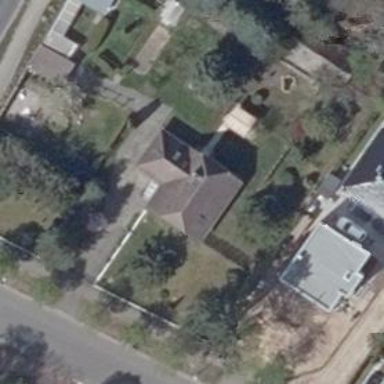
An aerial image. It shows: Detached building.